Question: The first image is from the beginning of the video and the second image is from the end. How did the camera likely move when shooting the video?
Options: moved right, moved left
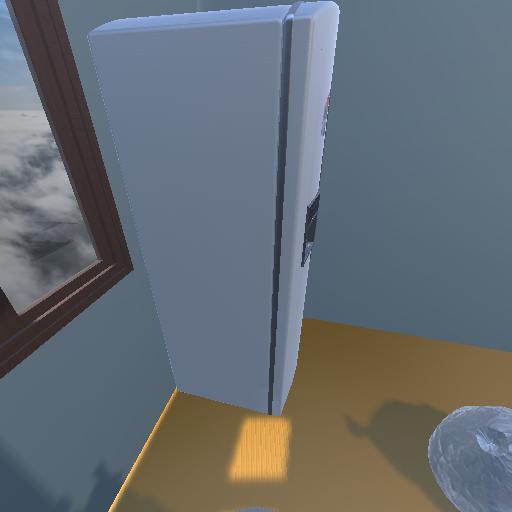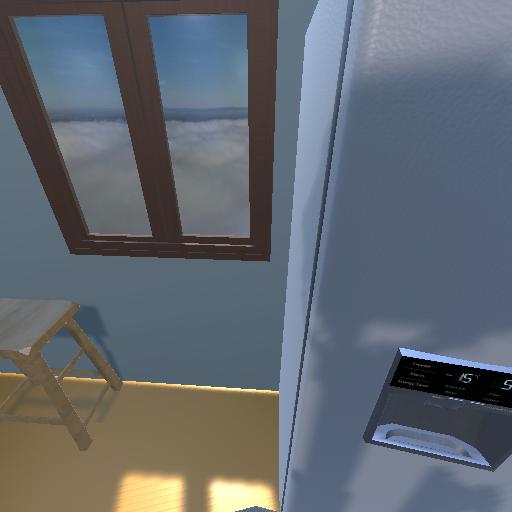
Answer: moved right